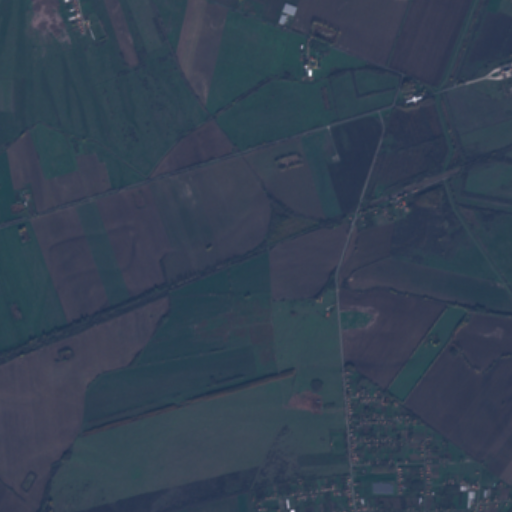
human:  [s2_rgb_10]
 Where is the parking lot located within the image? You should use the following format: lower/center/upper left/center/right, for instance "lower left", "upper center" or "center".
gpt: The parking lot is located in the upper right of the image.
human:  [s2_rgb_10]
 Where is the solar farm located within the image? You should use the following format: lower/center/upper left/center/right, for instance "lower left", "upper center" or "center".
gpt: The solar farm is located in the lower right of the image.
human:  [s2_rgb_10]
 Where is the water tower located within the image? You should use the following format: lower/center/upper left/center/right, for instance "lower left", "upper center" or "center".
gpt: The water tower is located in the lower right of the image.
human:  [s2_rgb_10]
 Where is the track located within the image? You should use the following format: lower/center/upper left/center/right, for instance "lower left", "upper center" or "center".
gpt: There is no track in the image.